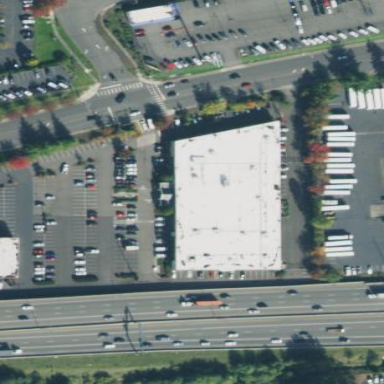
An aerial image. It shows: Office building.